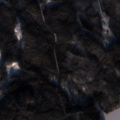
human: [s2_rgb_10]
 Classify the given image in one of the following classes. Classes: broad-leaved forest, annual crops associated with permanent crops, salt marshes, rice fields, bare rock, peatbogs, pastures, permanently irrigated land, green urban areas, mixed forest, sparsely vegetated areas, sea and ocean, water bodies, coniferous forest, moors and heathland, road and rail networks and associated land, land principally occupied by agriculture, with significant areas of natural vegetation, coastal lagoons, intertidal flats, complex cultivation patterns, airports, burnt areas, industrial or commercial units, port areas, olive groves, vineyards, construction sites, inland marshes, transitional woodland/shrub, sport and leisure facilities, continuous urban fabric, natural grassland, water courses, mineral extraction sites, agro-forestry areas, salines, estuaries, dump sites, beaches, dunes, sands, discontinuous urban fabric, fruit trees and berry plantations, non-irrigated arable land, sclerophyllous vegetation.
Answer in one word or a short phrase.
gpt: coniferous forest, mixed forest, transitional woodland/shrub, water bodies